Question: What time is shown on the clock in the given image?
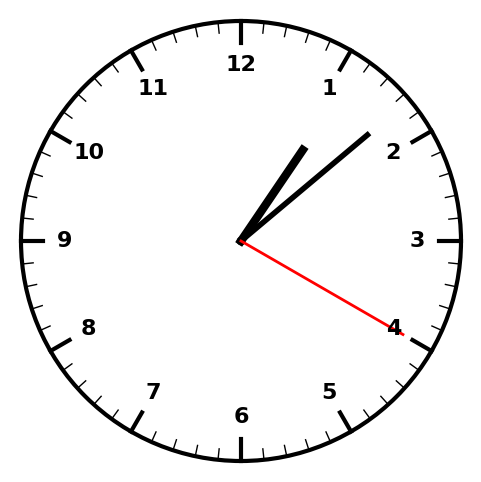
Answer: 01:08:20